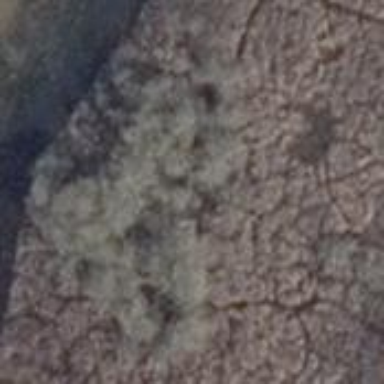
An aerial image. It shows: Area covered in scrub vegetation.